Question: I'm just getting started with Android application development and am following Android's <URL> documentation. I followed the steps and got to the point where you . When I hit finish it started working and there were different things going on according to the notifier on the bottom right of Eclipse, but now it has been on for about an hour. Does it just take forever to compile, or did I do something wrong?

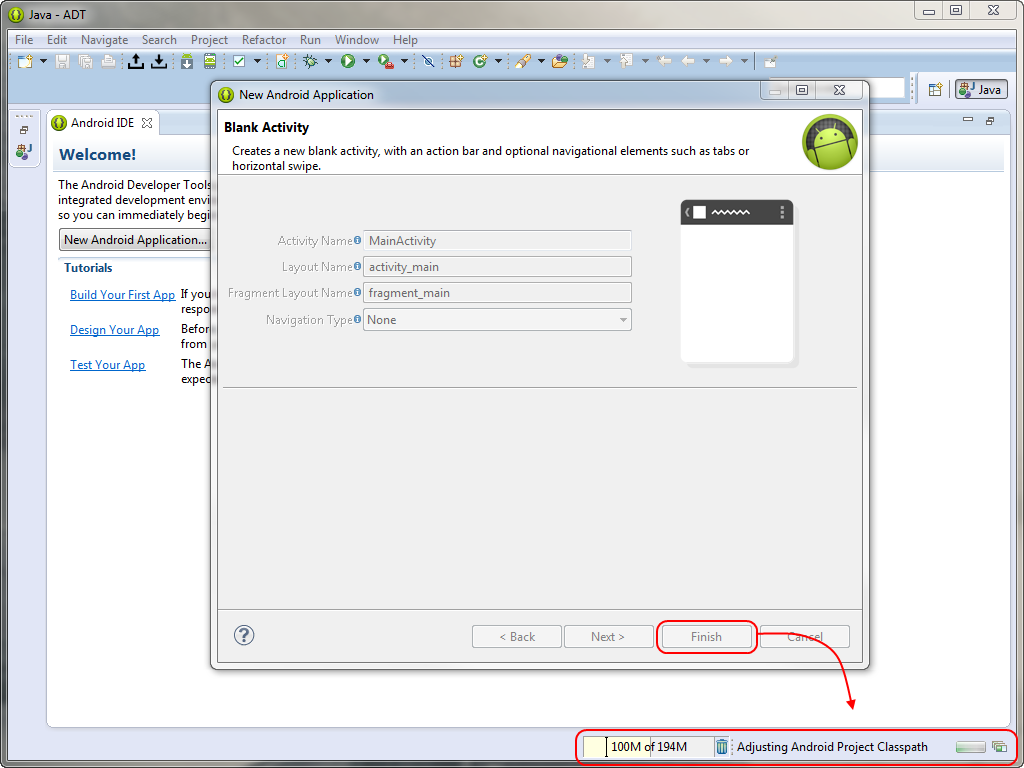
Answer: Had to add a Class Path. Thank you Rob_Algonquin.